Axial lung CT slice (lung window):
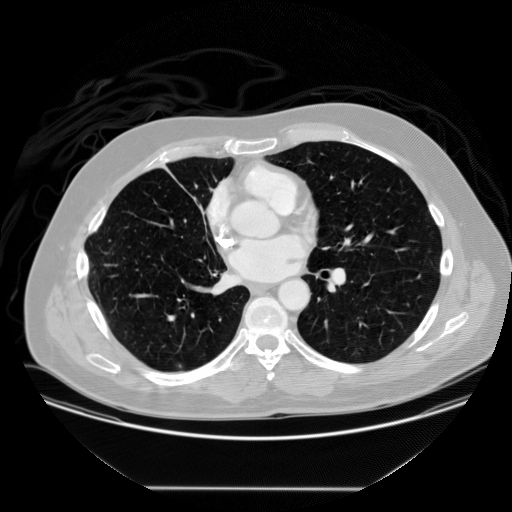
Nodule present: no